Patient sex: M
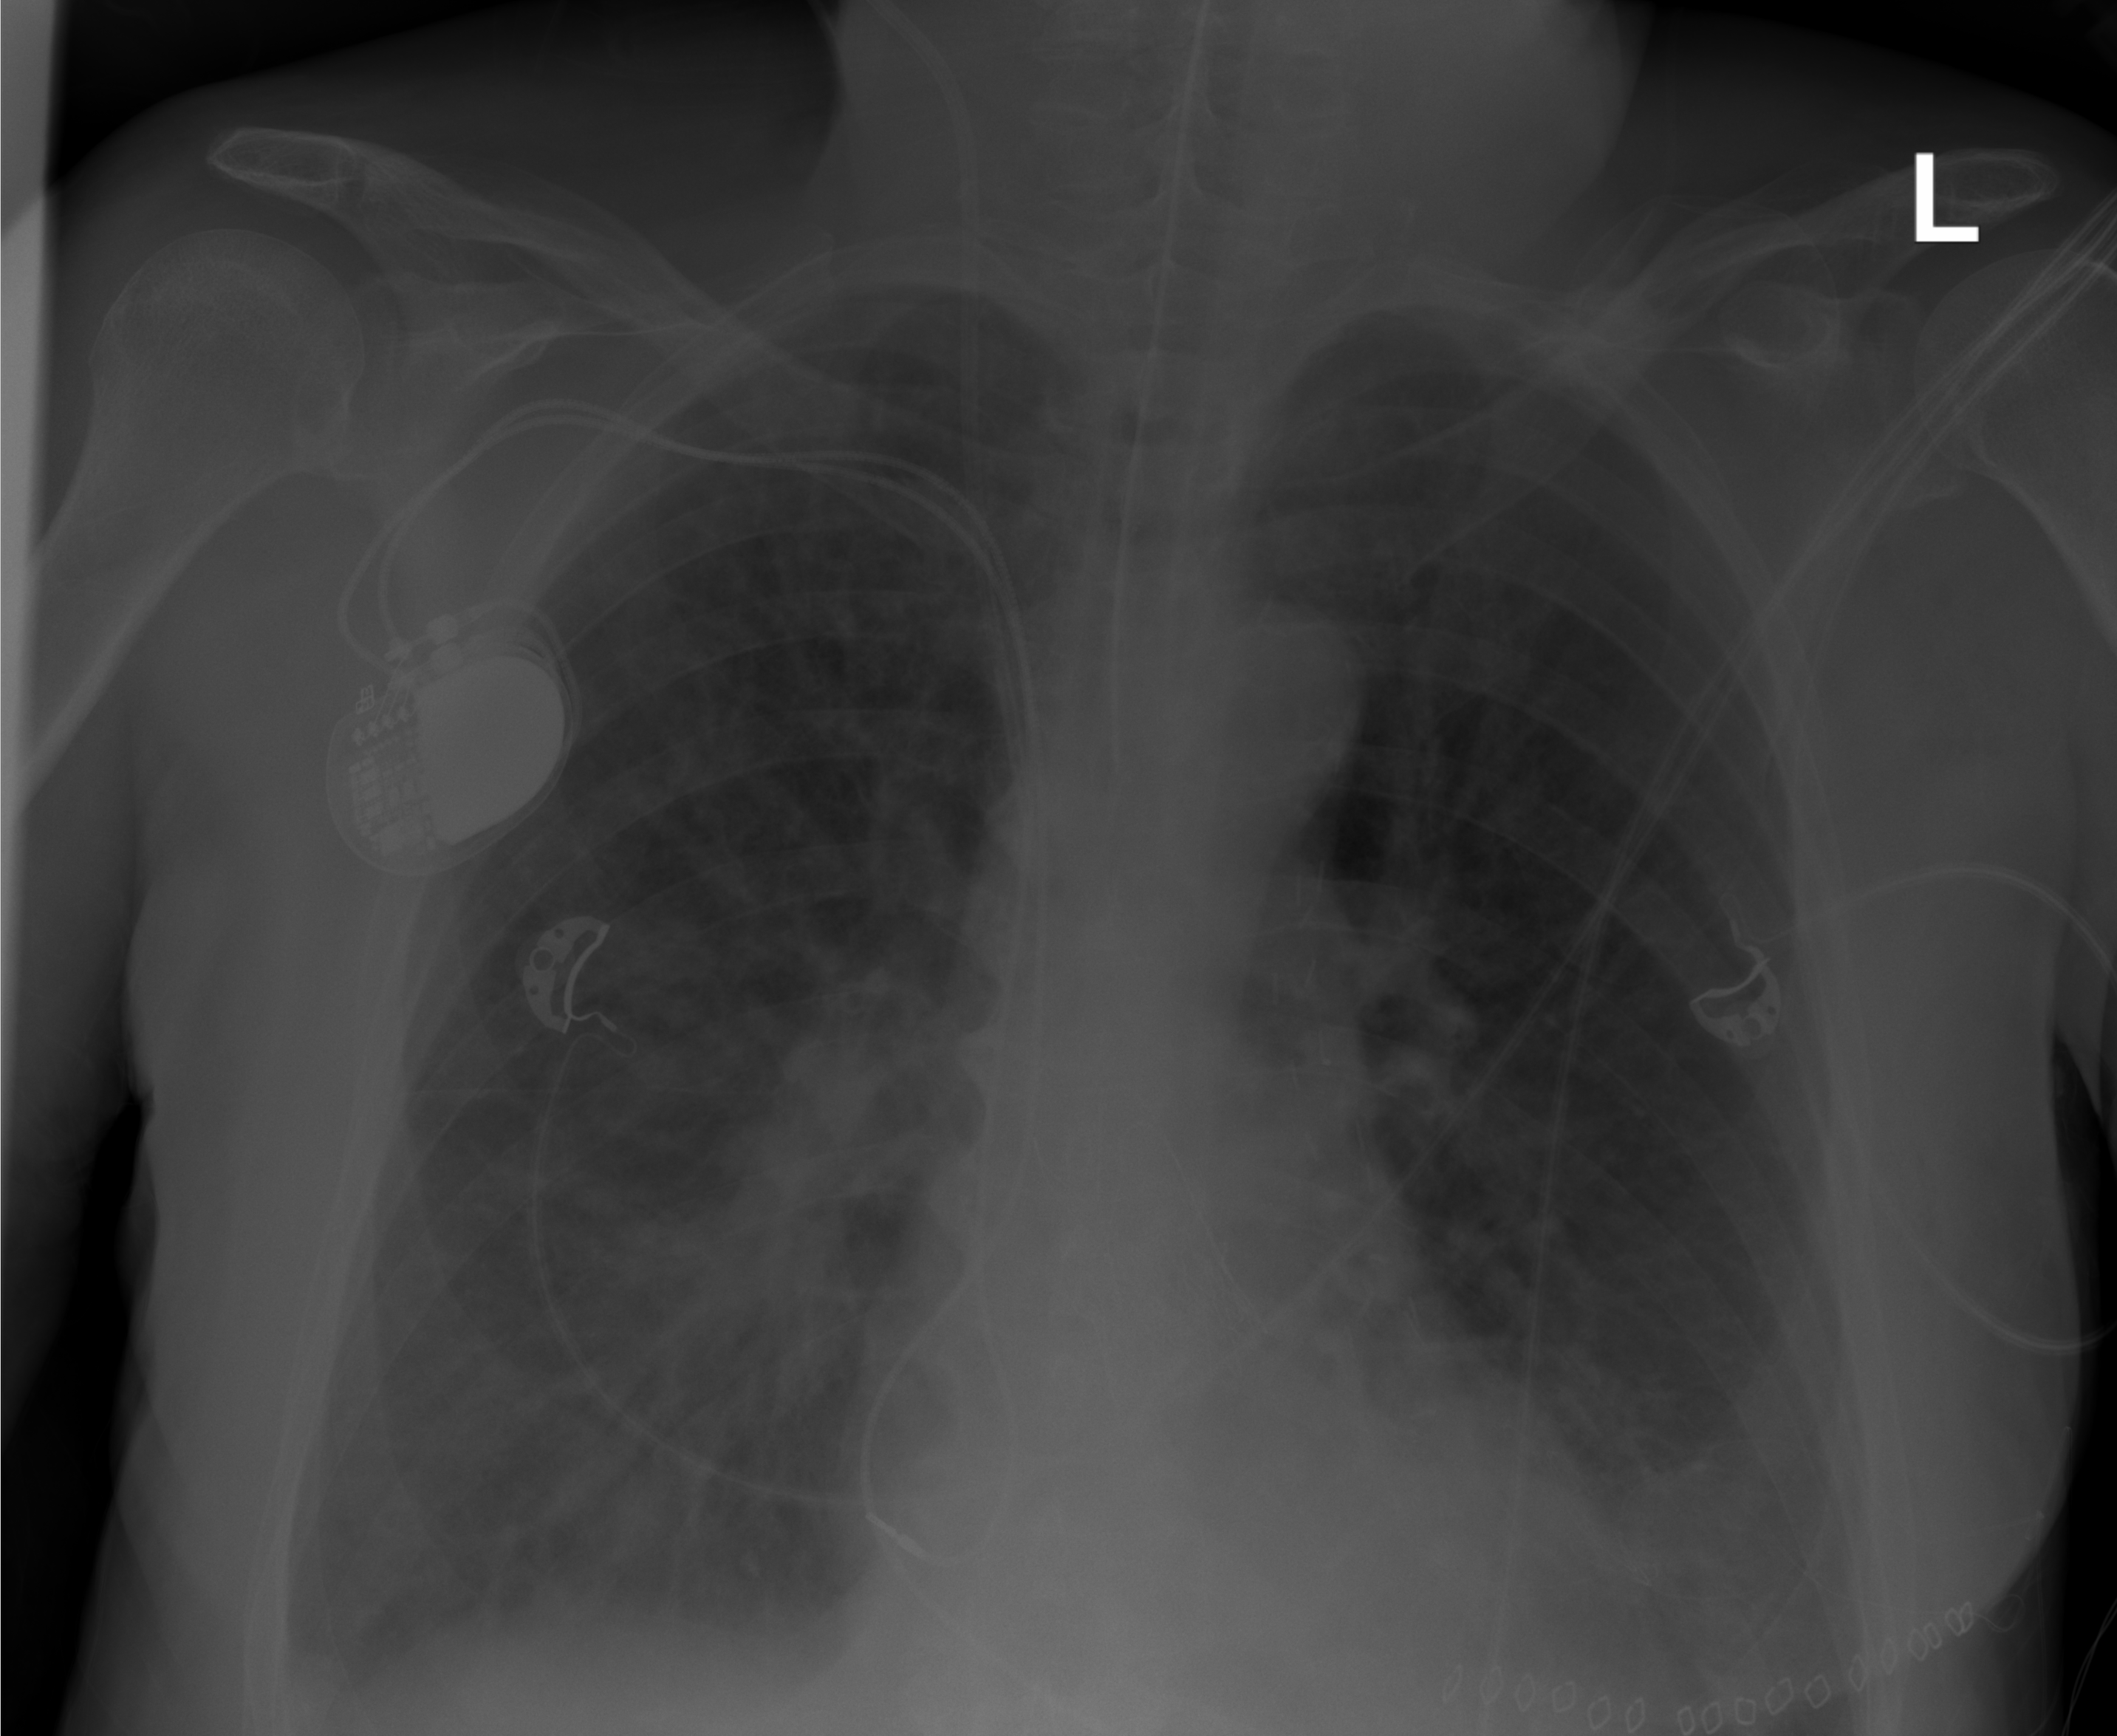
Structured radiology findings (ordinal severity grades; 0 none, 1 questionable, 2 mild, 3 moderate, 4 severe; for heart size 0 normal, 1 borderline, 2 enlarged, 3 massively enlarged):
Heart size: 0
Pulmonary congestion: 2
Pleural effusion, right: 2
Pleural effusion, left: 0
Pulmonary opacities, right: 2
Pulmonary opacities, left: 0
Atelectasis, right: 2
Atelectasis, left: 2